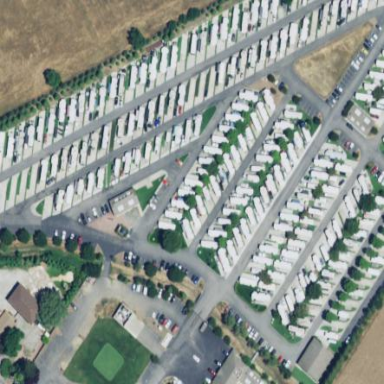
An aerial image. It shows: Caravan site for tourism.